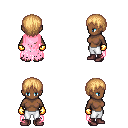
a pixel art fantasy rpg character, female body template, human, dark skin, pink tattered cape, white pants, light blonde plain hairstyle, gold gloves, maroon shoes, four views (front, back, left, right), 2x2 character sprite sheet, small pixel art, hard edges, no anti-aliasing